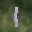
Label: 1